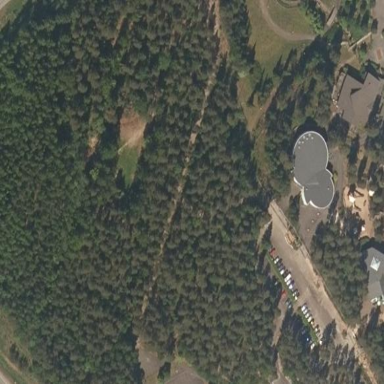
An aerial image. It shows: Forest with evergreen needle-leaved trees.